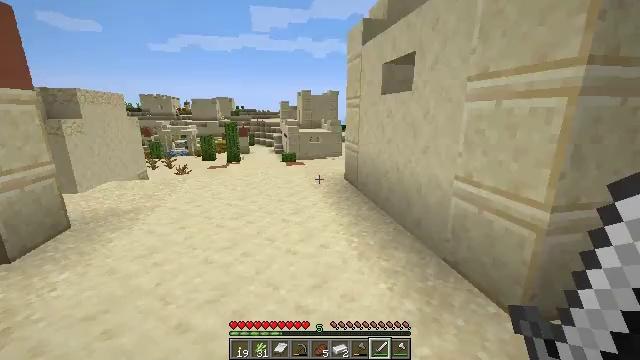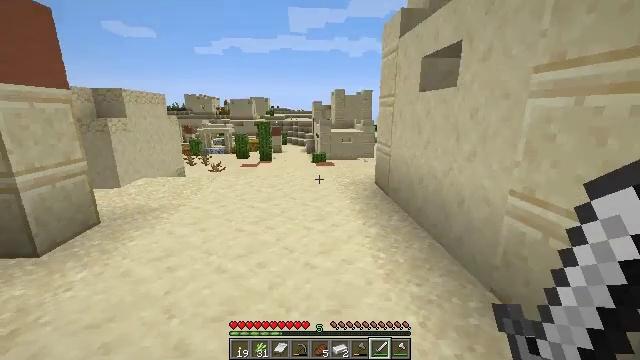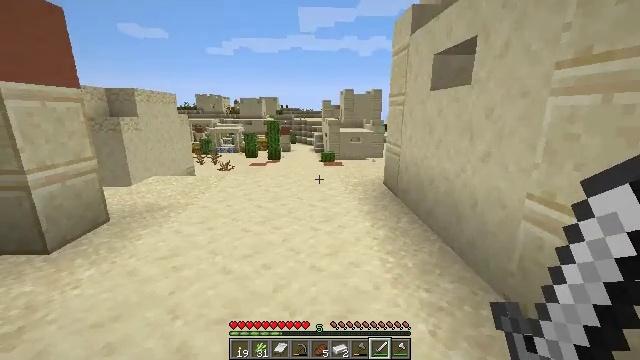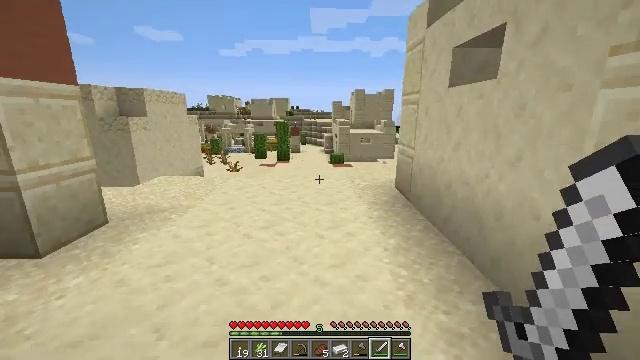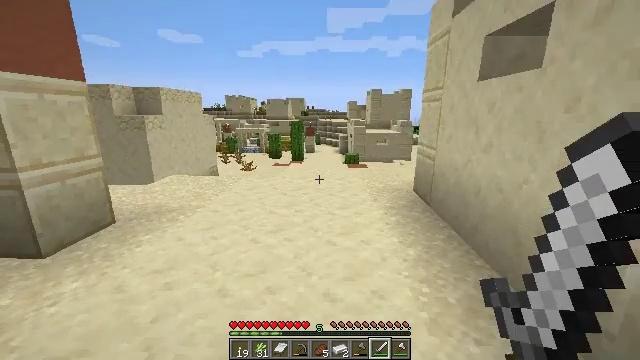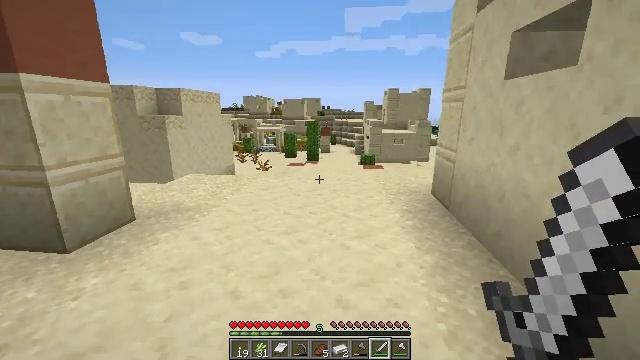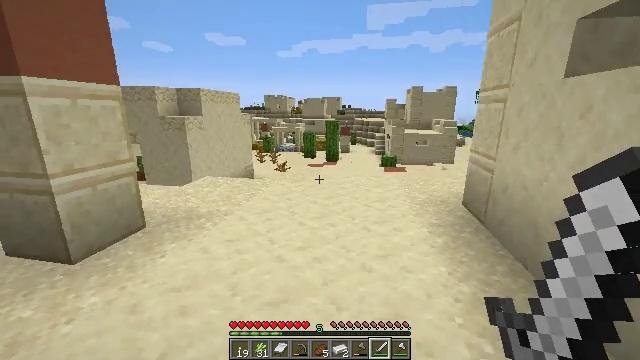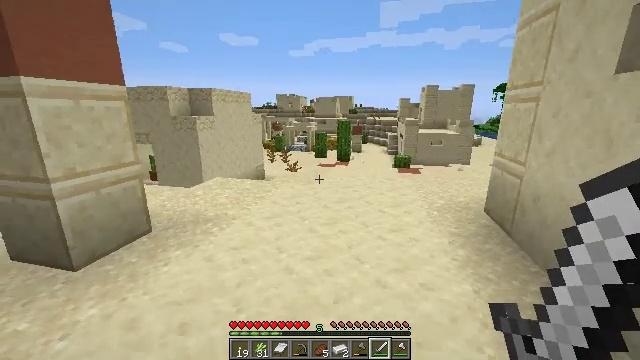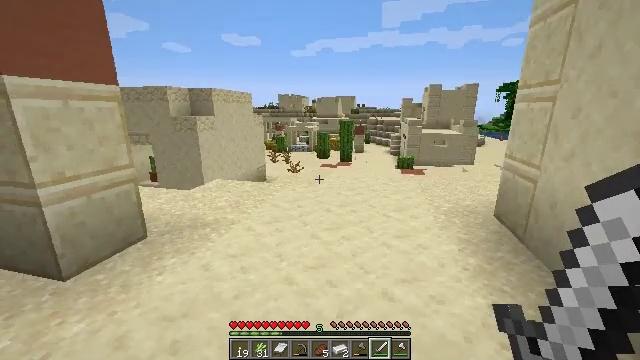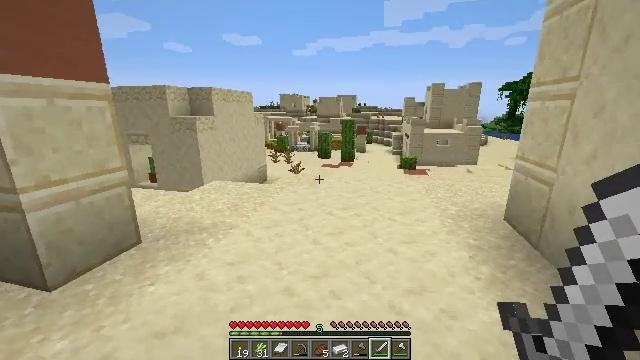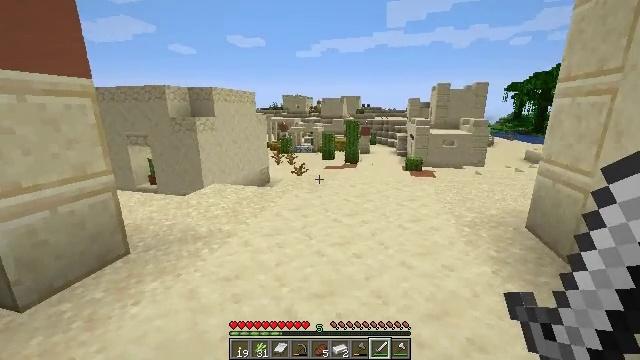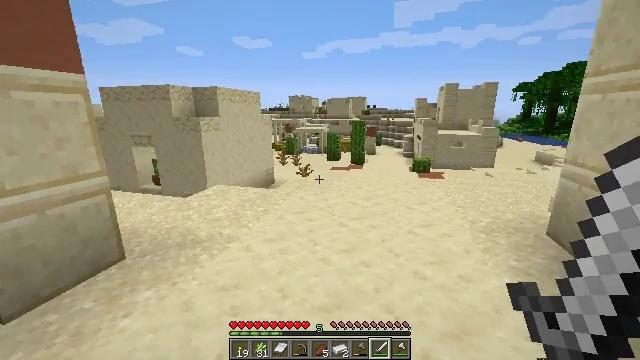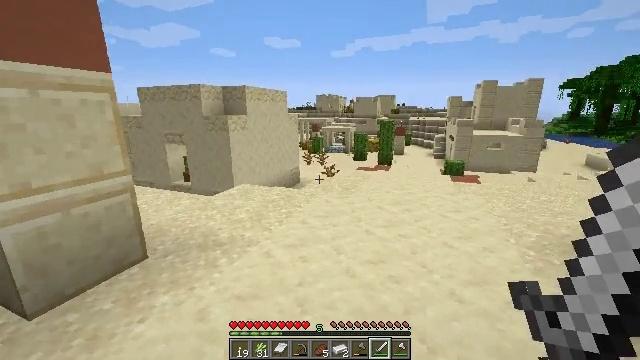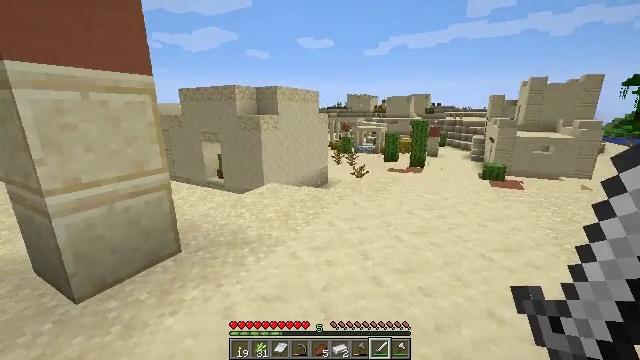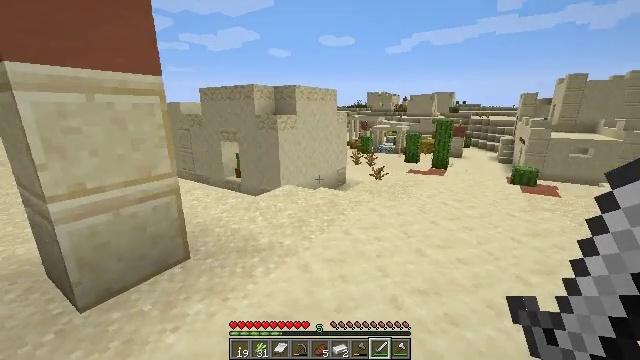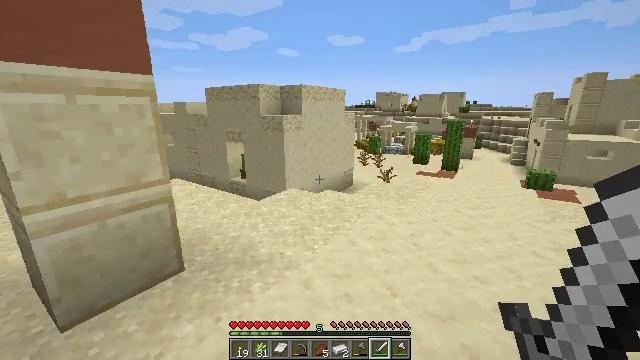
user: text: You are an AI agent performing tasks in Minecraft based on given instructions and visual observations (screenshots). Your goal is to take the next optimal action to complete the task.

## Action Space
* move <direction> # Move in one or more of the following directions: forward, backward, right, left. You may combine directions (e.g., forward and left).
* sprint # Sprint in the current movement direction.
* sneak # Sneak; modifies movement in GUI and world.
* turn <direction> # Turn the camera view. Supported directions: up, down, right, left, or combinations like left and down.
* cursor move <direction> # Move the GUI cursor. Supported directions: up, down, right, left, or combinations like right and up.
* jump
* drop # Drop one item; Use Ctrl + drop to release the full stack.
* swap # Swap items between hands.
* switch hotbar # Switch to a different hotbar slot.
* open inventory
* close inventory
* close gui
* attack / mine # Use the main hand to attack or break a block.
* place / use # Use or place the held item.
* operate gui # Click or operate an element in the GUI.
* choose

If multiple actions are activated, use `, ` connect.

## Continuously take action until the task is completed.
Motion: motion action
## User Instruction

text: Left-click to break the smooth sandstone slab.
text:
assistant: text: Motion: move forward, turn left
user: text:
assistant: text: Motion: move forward, turn left
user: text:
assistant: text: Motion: move forward, turn left
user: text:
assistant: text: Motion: move forward, turn left
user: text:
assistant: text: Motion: move forward, turn left
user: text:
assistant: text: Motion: move forward, turn left
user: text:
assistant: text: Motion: move forward, turn left
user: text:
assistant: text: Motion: move forward
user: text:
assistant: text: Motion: move forward
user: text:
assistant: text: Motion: move forward
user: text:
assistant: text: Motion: move forward, turn left
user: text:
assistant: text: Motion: move forward, turn left
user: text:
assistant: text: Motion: move forward, turn left
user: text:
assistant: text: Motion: move forward, turn left
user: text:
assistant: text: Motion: move forward, turn left
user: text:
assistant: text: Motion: move forward, turn left
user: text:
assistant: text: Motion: move forward
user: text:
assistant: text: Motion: move forward, turn left
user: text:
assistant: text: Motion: move forward, turn left
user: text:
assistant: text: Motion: move forward
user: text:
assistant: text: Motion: move forward, turn left and down
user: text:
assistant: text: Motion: move forward, turn left
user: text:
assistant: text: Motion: move forward, turn left
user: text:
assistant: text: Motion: move forward
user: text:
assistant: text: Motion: move forward, turn left
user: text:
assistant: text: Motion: move forward
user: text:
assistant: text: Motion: move forward, turn left
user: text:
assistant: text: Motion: move forward, turn left
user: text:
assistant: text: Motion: move forward, turn left and down
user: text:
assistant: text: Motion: move forward, turn left and down